Question: I'm trying to write a program that takes data and enters it into a Neo4j database. The program appears to be working well - I say that as it runs without issue and the
'''
System.out.println(node.getProperty("Name"));
'''
line returns the value of each node that I create. Yet when I go to the web console I do not see ANY of these nodes in the database. I'm positive I am writing it to the correct directory. Doing a 'ls -l' shows the db getting modified each time I run the program:
'''
new-host-4:new_graph.db USER$ ls -l
total 504
-rw-r--r-- 1 USER wheel 11 Mar 25 00:55 active_tx_log
drwxr-xr-x 8 USER wheel 272 Mar 25 01:21 index
-rw-r--r-- 1 USER wheel 111766 Mar 25 01:21 messages.log
-rw-r--r-- 1 USER wheel 78 Mar 25 01:21 neostore
-rw-r--r-- 1 USER wheel 9 Mar 25 01:21 neostore.id
-rw-r--r-- 1 USER wheel 22 Mar 25 01:21 neostore.labeltokenstore.db
-rw-r--r-- 1 USER wheel 9 Mar 25 01:21 neostore.labeltokenstore.db.id
-rw-r--r-- 1 USER wheel 64 Mar 25 01:21 neostore.labeltokenstore.db.names
-rw-r--r-- 1 USER wheel 9 Mar 25 01:21 neostore.labeltokenstore.db.names.id
-rw-r--r-- 1 USER wheel 100 Mar 25 01:21 neostore.nodestore.db
-rw-r--r-- 1 USER wheel 41 Mar 25 01:21 neostore.nodestore.db.id
-rw-r--r-- 1 USER wheel 93 Mar 25 01:21 neostore.nodestore.db.labels
-rw-r--r-- 1 USER wheel 9 Mar 25 01:21 neostore.nodestore.db.labels.id
-rw-r--r-- 1 USER wheel 635 Mar 25 01:21 neostore.propertystore.db
-rw-r--r-- 1 USER wheel 153 Mar 25 01:21 neostore.propertystore.db.arrays
-rw-r--r-- 1 USER wheel 9 Mar 25 01:21 neostore.propertystore.db.arrays.id
-rw-r--r-- 1 USER wheel 9 Mar 25 01:21 neostore.propertystore.db.id
-rw-r--r-- 1 USER wheel 43 Mar 25 01:21 neostore.propertystore.db.index
-rw-r--r-- 1 USER wheel 9 Mar 25 01:21 neostore.propertystore.db.index.id
-rw-r--r-- 1 USER wheel 140 Mar 25 01:21 neostore.propertystore.db.index.keys
-rw-r--r-- 1 USER wheel 9 Mar 25 01:21 neostore.propertystore.db.index.keys.id
-rw-r--r-- 1 USER wheel 154 Mar 25 01:21 neostore.propertystore.db.strings
-rw-r--r-- 1 USER wheel 9 Mar 25 01:21 neostore.propertystore.db.strings.id
-rw-r--r-- 1 USER wheel 57 Mar 25 01:21 neostore.relationshipstore.db
-rw-r--r-- 1 USER wheel 9 Mar 25 01:21 neostore.relationshipstore.db.id
-rw-r--r-- 1 USER wheel 33 Mar 25 01:21 neostore.relationshiptypestore.db
-rw-r--r-- 1 USER wheel 9 Mar 25 01:21 neostore.relationshiptypestore.db.id
-rw-r--r-- 1 USER wheel 102 Mar 25 01:21 neostore.relationshiptypestore.db.names
-rw-r--r-- 1 USER wheel 9 Mar 25 01:21 neostore.relationshiptypestore.db.names.id
-rw-r--r-- 1 USER wheel 82 Mar 25 01:21 neostore.schemastore.db
-rw-r--r-- 1 USER wheel 9 Mar 25 01:21 neostore.schemastore.db.id
-rw-r--r-- 1 USER wheel 4 Mar 25 01:21 nioneo_logical.log.active
-rw-r--r-- 1 USER wheel 856 Mar 25 00:55 nioneo_logical.log.v0
-rw-r--r-- 1 USER wheel 464 Mar 25 00:57 nioneo_logical.log.v1
-rw-r--r-- 1 USER wheel 316 Mar 25 01:05 nioneo_logical.log.v2
-rw-r--r-- 1 USER wheel 316 Mar 25 01:21 nioneo_logical.log.v3
drwxr-xr-x 3 USER wheel 102 Mar 25 00:55 schema
-rw-r--r-- 1 USER wheel 0 Mar 25 00:55 store_lock
-rw-r--r-- 1 USER wheel 500 Mar 25 01:21 tm_tx_log.1
new-host-4:new_graph.db USER$ pwd
/usr/local/Cellar/neo4j/2.0.1/libexec/data/new_graph.db
'''
Yet when I enter
'START a = node(*) RETURN a;'
I get no nodes. If I run the EmbeddedNeo4j.java sample on this database those nodes show up in the database, but not these. The console config settings show the same directory
Am I missing something or is there a bug in Neo4J?
For reference the classes I am using are below. Main calls tester, which opens a stream. A Stream obtains a handle to the database and after applying rules to the input (not shown), creates entries with NeoProcessor. The attributes are printed to the console without issue, leading me to believe they have been written to the database, yet I never see them in the web console.
My main:
'''
public class NeoTest {
public static void main( final String[] args )
{
//Our tester to test the database
Tester myTest = new Tester("Stream");
try{
myTest.fileTester("/Users/me/data/test");
myTest.end();
}
catch (IOException ex)
{
System.out.println("Cannot open file fool");
}
}
}
'''
My tester:
'''
public class Tester {
private Streamer myStream;
private String inputType;
public Tester(String inputType)
{
this.inputType = inputType;
if(inputType.toLowerCase().contains("Stream".toLowerCase()))
{
System.out.println("Using Stream");
// instantiate streamer
myStream = new Streamer();
//get DB going
myStream.openStream("calllog");
}
}
public void fileTester(String fileName) throws IOException
{
System.out.println("hi");
BufferedReader in = new BufferedReader(new FileReader(fileName));
while(in.ready())
{
String s = in.readLine();
myStream.streamInput(s);
}
in.close();
}
public void end()
{
if(inputType.toLowerCase().contains("Stream".toLowerCase()))
myStream.closeStream();
}
}
'''
My Handler is:
'''
public class NeoHandle {
private static GraphDatabaseService graphDb;
private String DB_PATH = "/usr/local/Cellar/neo4j/2.0.1/libexec/data/new_graph.db";
NeoHandle()
{
this.graphDb = new GraphDatabaseFactory().newEmbeddedDatabase( DB_PATH );
}
public GraphDatabaseService getNeoHandle()
{
return graphDb;
}
public void createDb()
{
// START SNIPPET: startDb
registerShutdownHook( graphDb );
// END SNIPPET: startDb
}
private static void registerShutdownHook( final GraphDatabaseService graphDb )
{
// Registers a shutdown hook for the Neo4j instance so that it
// shuts down nicely when the VM exits (even if you "Ctrl-C" the
// running application).
Runtime.getRuntime().addShutdownHook( new Thread()
{
@Override
public void run()
{
graphDb.shutdown();
}
} );
}
public void shutDown()
{
System.out.println();
System.out.println( "Shutting down database ..." );
// START SNIPPET: shutdownServer
graphDb.shutdown();
// END SNIPPET: shutdownServer
}
}
'''
My streamer is:
'''
public class Streamer {
private NeoHandle myHandle;
private String contextType;
Streamer()
{
}
public void openStream(String contextType)
{
myHandle = new NeoHandle();
myHandle.createDb();
}
public void streamInput(String dataLine)
{
LinkedList context = new LinkedList();
/*
* get database instance
* write to database
* check for errors
* report errors & success
*/
System.out.println(dataLine);
//apply rules to data (make ContextRules do this, send type and string of data)
ContextRules contextRules = new ContextRules();
context = contextRules.processContextRules("Calls", dataLine);
//write data (using linked list from contextRules)
NeoProcessor processor = new NeoProcessor(myHandle);
processor.processContextData(context);
}
public void closeStream()
{
/*
* close database instance
*/
myHandle.shutDown();
}
}
'''
My Processor is:
'''
public class NeoProcessor {
private NeoHandle handle;
public NeoProcessor(NeoHandle handle)
{
this.handle = handle;
}
public void processContextData(LinkedList context)
{
for(Object c : context)
{
if(c instanceof Entity)
{
Node node = addNode((Entity)c);
((Entity)c).setNode(node);
}
}
}
public Node addNode(Entity myNode)
{
//TODO - wrap in transaction
GraphDatabaseService graphDb = this.handle.getNeoHandle();
Node node;
try ( Transaction tx = graphDb.beginTx() )
{
node = graphDb.createNode();
if(myNode.hasName())
{
System.out.println("setting name");
node.setProperty("Name", myNode.getName());
System.out.println(node.getProperty("Name"));
}
}//try transaction
return node;
}
}
'''
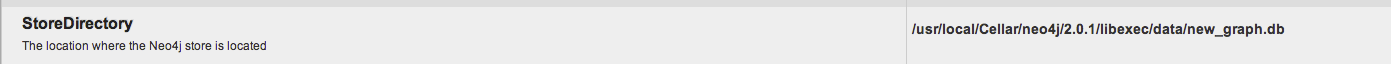
Answer: I left out the 'tx.success()' call in NeoProcessor. As I'm wrapping this around a transaction, I have to commit the transaction.